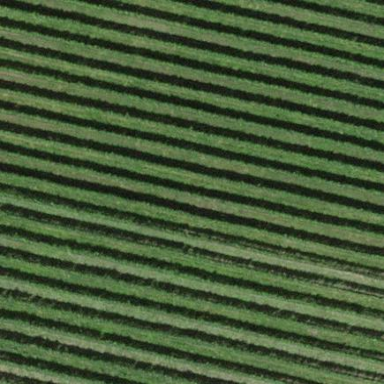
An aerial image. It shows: Vineyard growing grapes.